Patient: sex M, age 58
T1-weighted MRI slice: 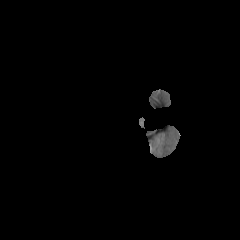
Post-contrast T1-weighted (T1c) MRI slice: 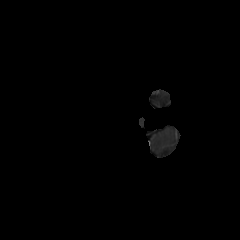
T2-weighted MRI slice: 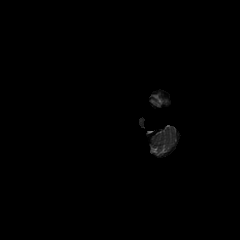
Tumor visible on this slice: no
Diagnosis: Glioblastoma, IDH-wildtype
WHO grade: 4